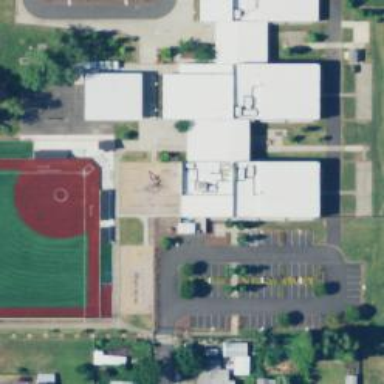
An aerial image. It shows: School building.